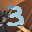
Label: 3